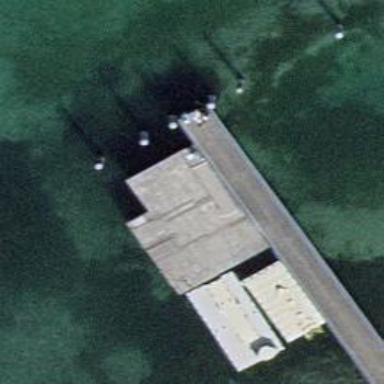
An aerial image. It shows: Man-made pier.